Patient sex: F
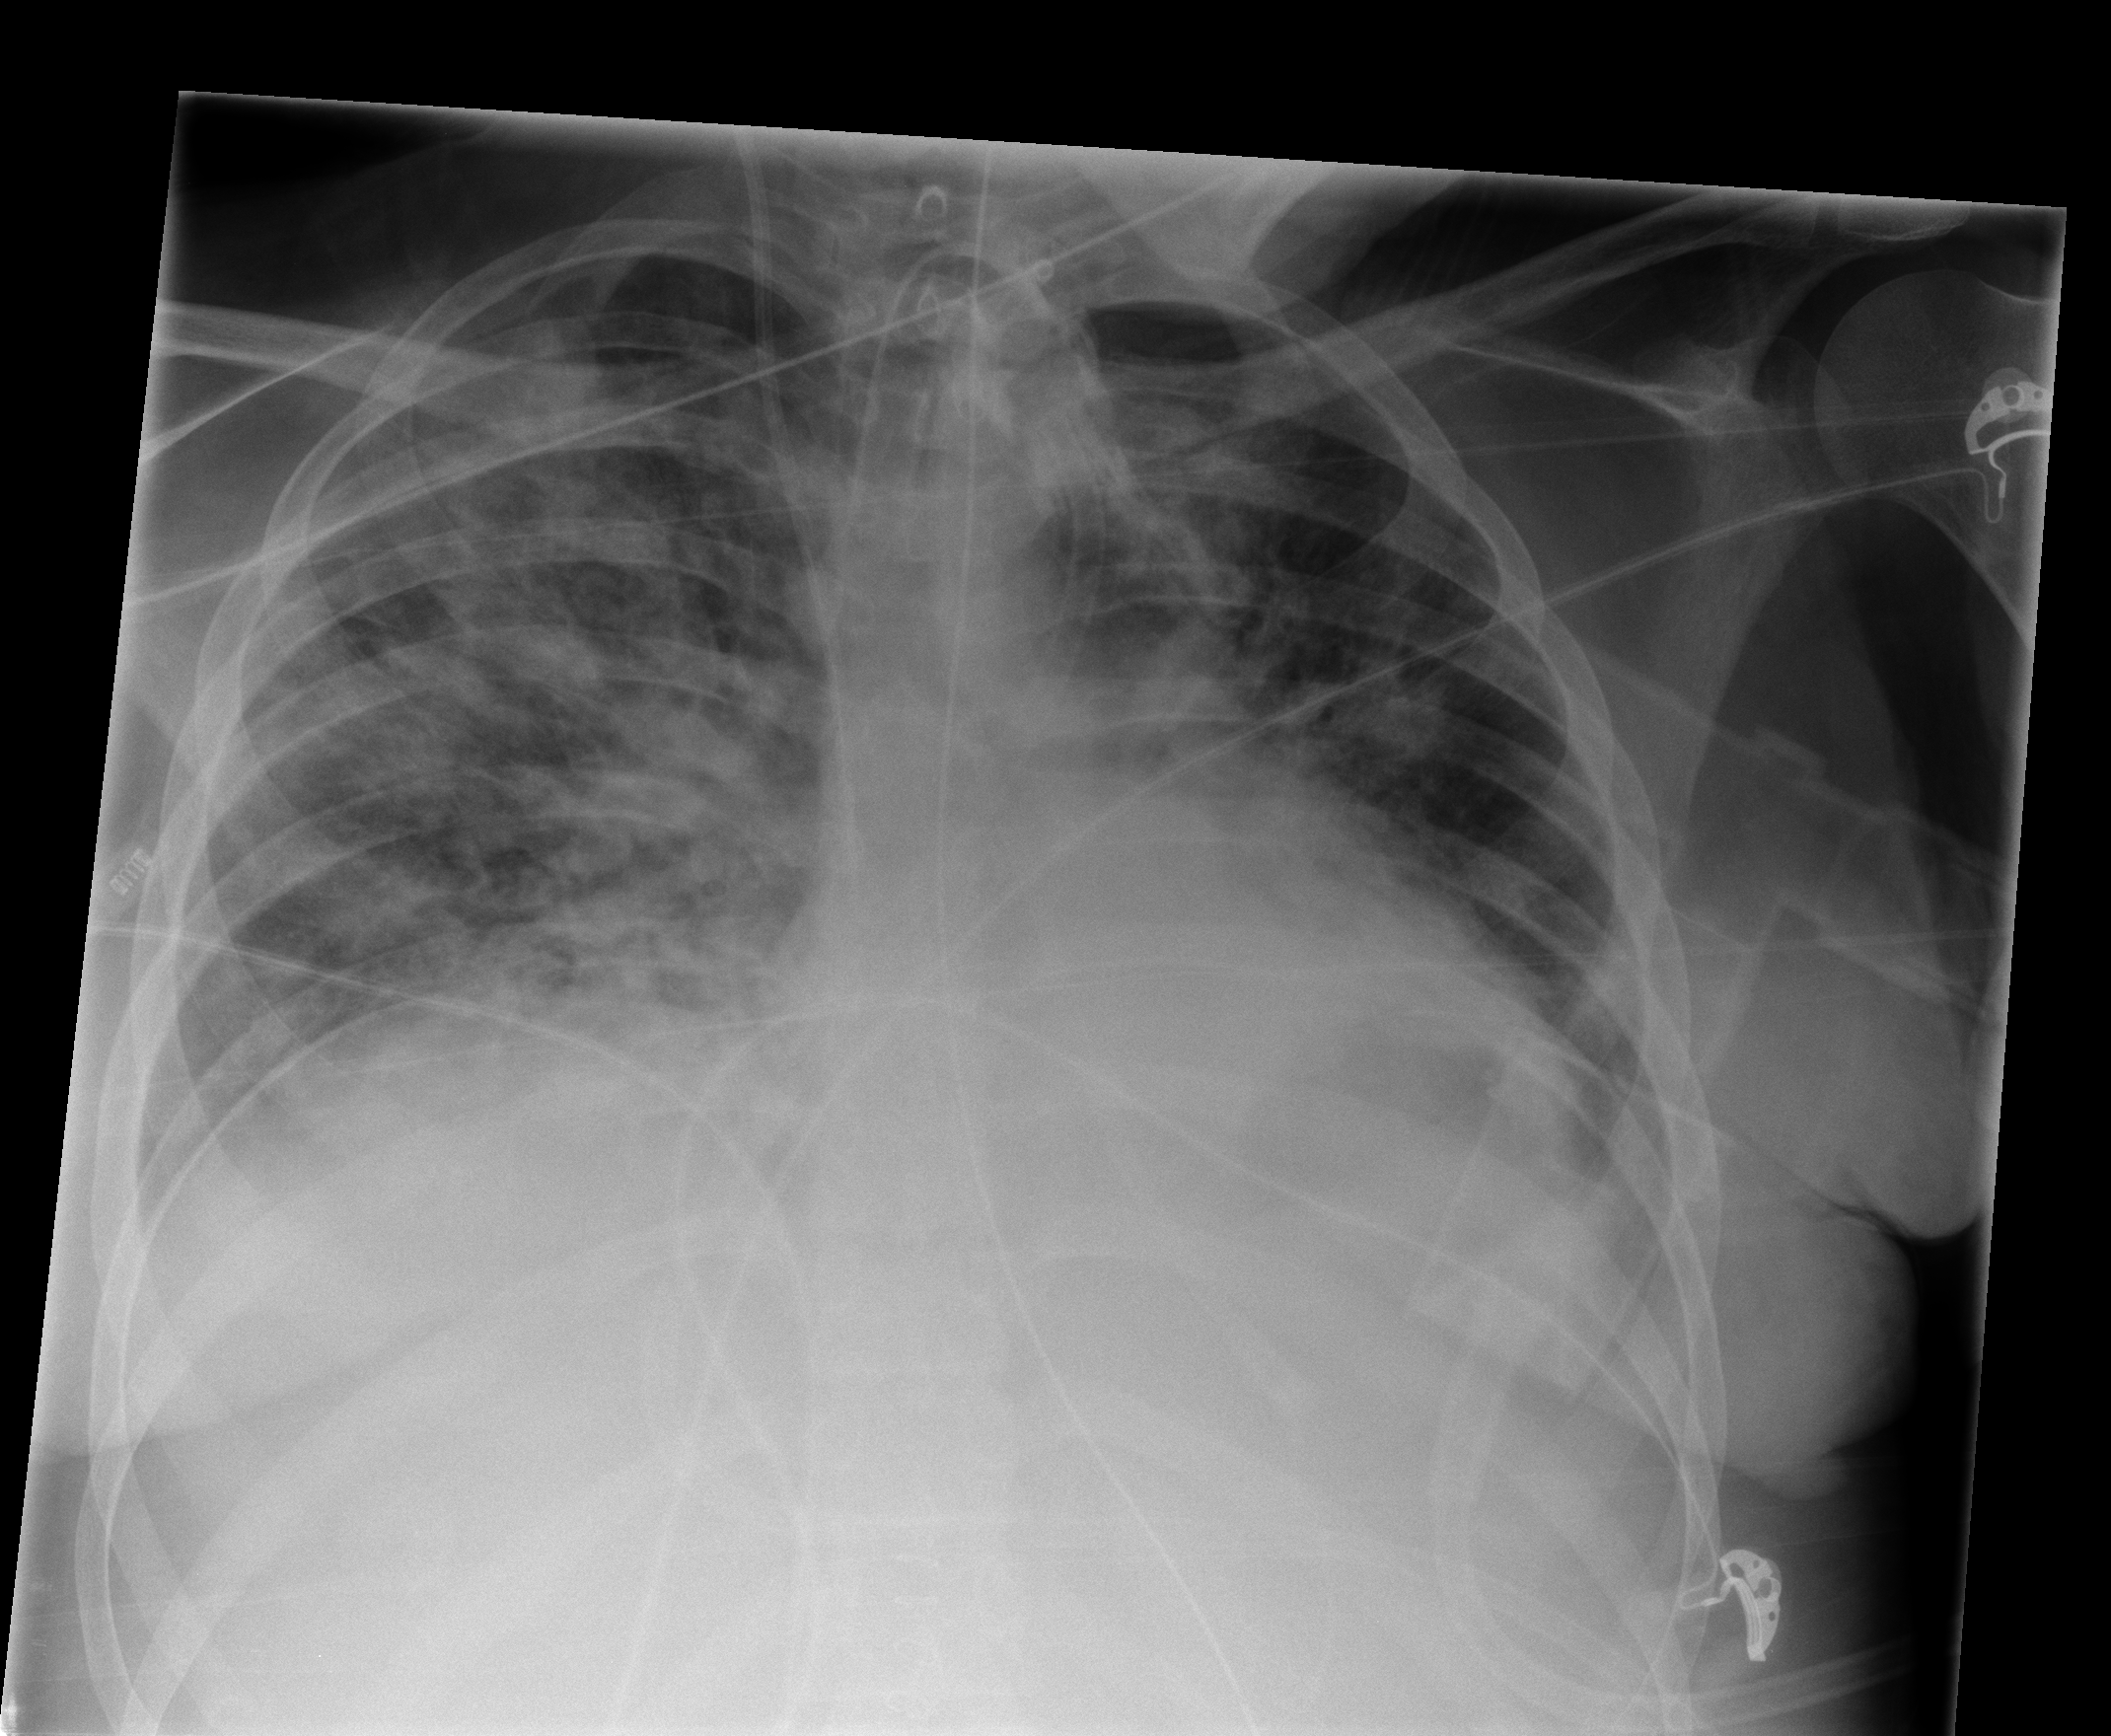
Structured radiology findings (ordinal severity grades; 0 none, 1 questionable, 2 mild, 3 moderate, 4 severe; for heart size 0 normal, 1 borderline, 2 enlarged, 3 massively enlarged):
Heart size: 2
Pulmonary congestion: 2
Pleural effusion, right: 2
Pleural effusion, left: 2
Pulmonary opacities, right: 3
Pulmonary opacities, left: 2
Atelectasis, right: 2
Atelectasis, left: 2